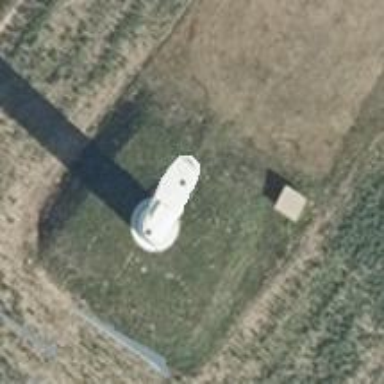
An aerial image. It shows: Wind generator powered by horizontal-axis wind turbine.